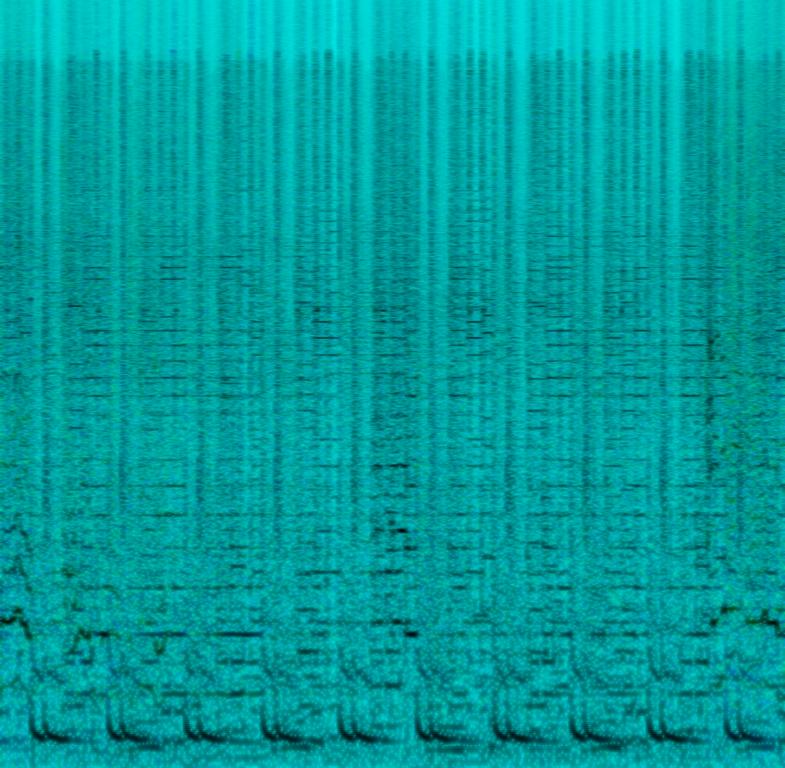
Heavily distorted with poor audio quality, this low fidelity music features syncopation and odd meters, a repetitive tom tom drum, electric bass guitar, synthesized brass sounds, a male singer, and an international flavor. Sounds like it could be middle eastern or south Asian.